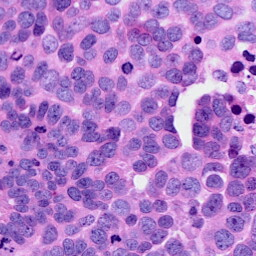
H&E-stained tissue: Ovarian